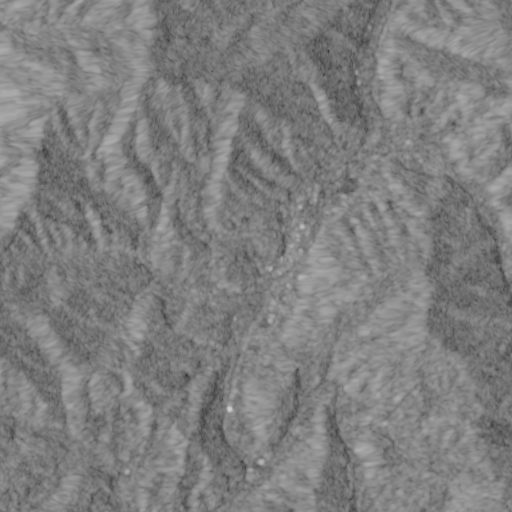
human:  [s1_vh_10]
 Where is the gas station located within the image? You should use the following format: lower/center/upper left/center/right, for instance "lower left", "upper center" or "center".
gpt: The gas station is located in the lower center of the image.
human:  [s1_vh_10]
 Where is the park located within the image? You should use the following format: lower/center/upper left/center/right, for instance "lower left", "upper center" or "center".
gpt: The park is located in the center right of the image.
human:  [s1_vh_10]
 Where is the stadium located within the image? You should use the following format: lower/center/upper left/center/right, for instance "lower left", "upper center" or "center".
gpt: The stadium is located in the center right of the image.
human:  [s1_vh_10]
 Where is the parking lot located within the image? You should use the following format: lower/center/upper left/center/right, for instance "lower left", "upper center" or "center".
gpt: There is no parking lot in the image.

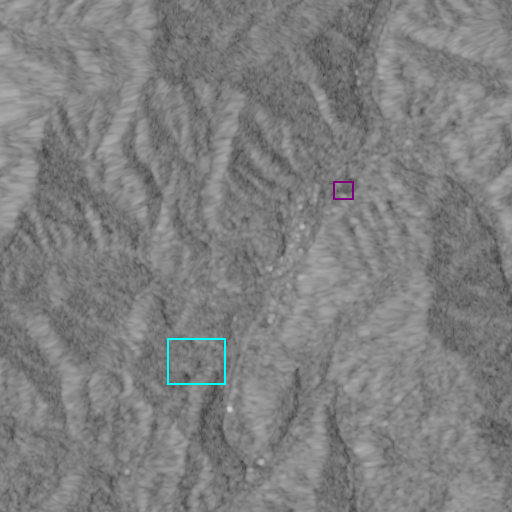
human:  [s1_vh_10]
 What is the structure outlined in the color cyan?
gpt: The structure outlined in cyan is a crop field.
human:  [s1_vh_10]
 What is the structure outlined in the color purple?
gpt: The structure outlined in purple is a park.
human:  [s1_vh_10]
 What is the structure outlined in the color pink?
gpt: There is no pink outline.